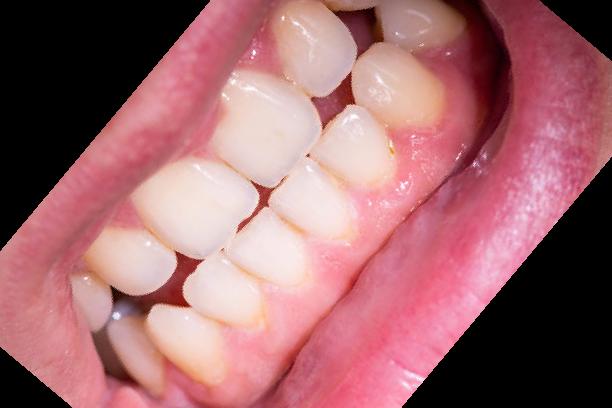
Condition: Gingivitis